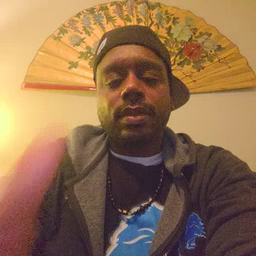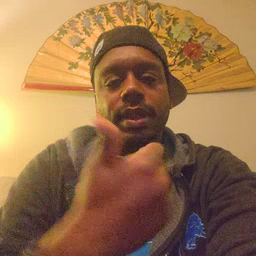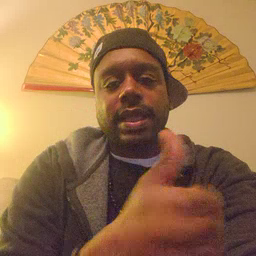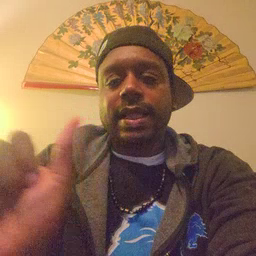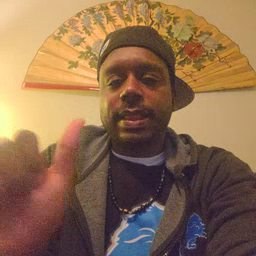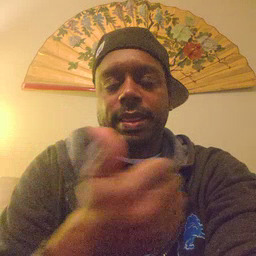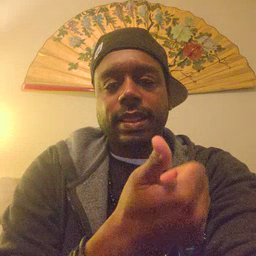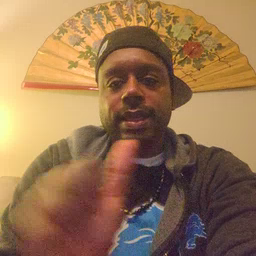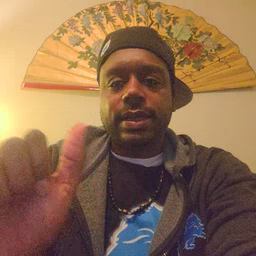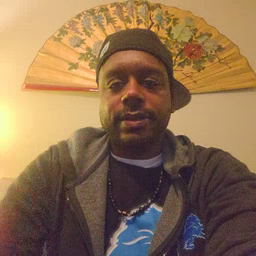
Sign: any